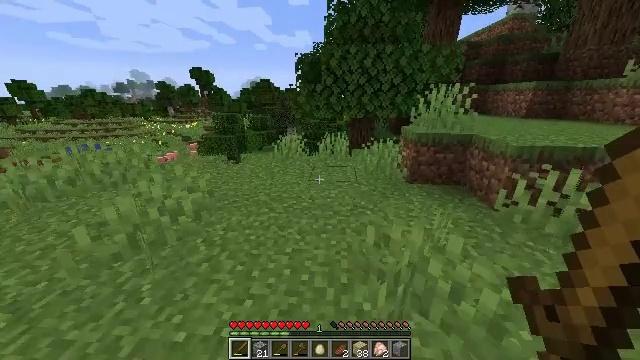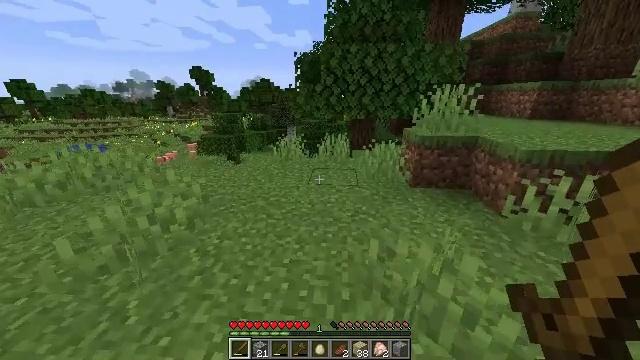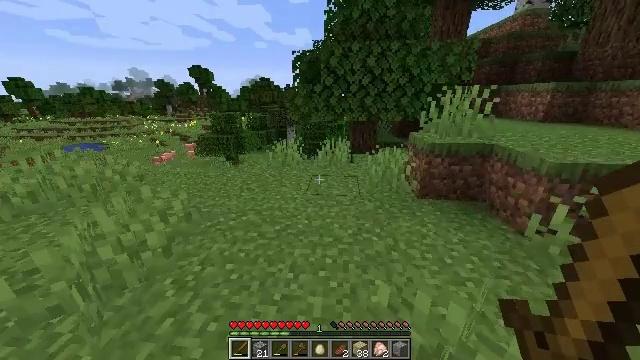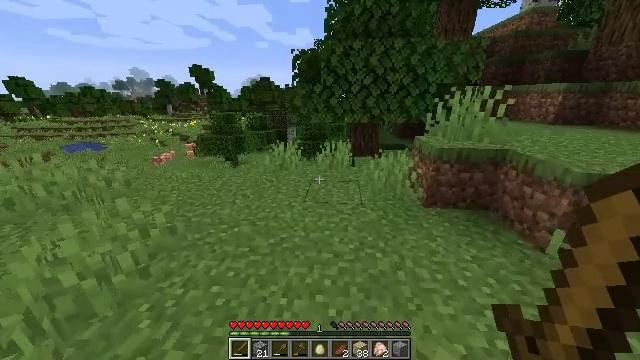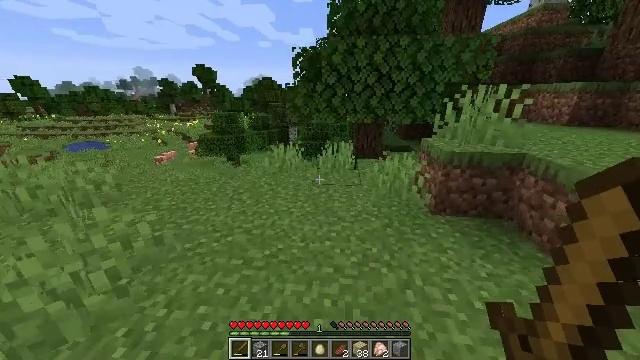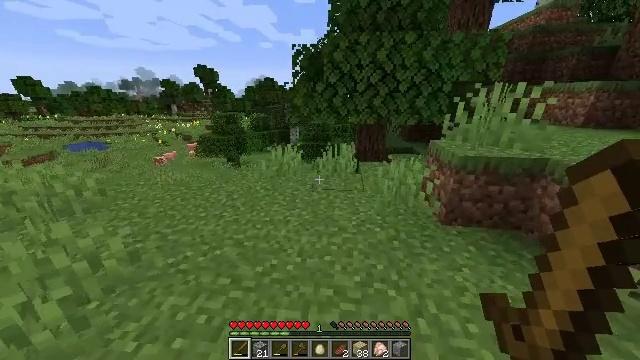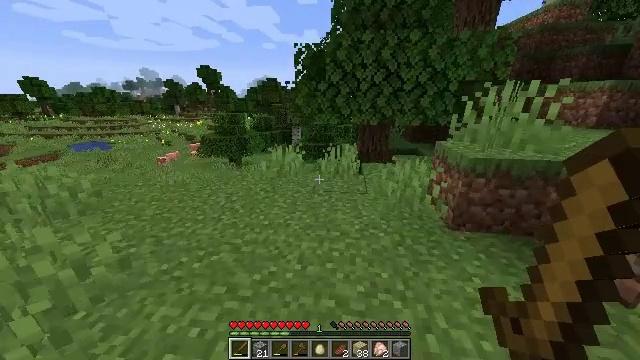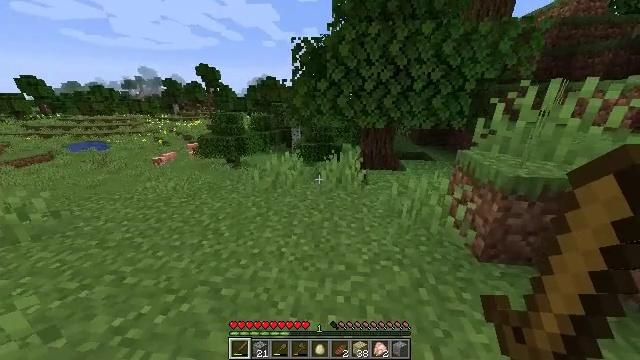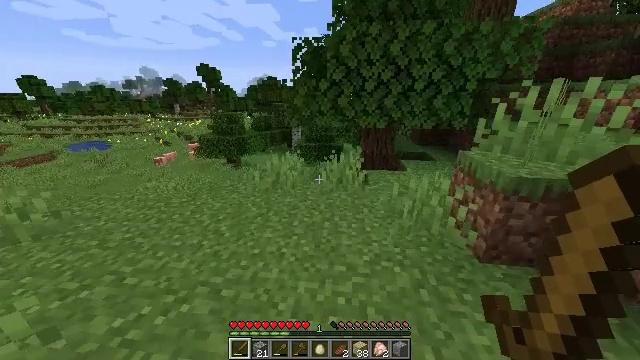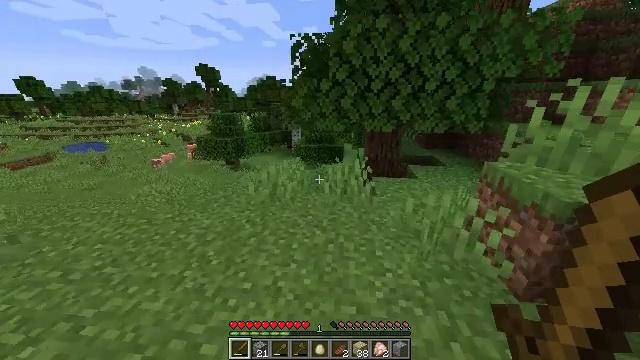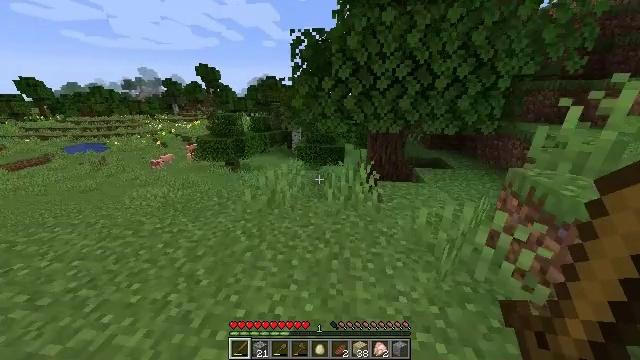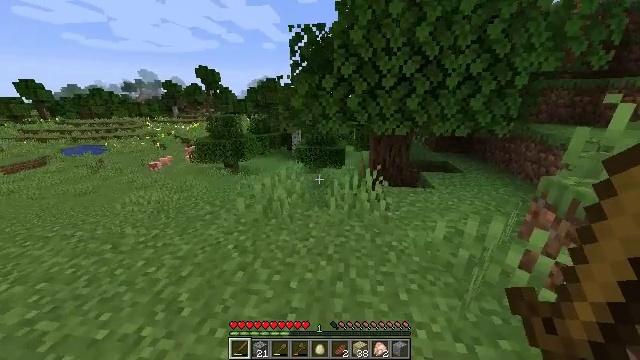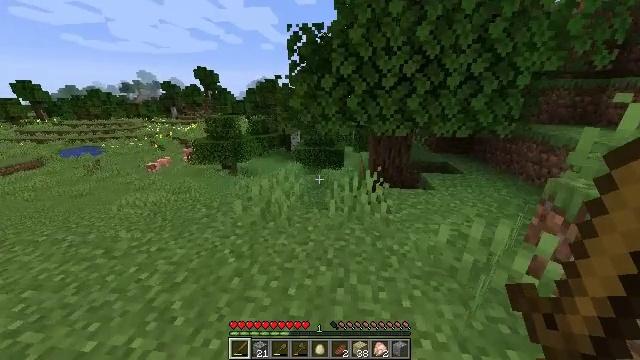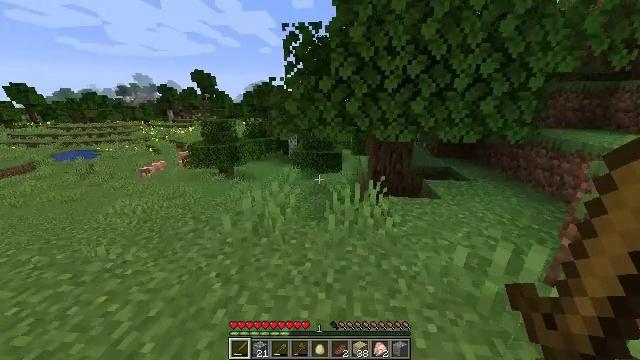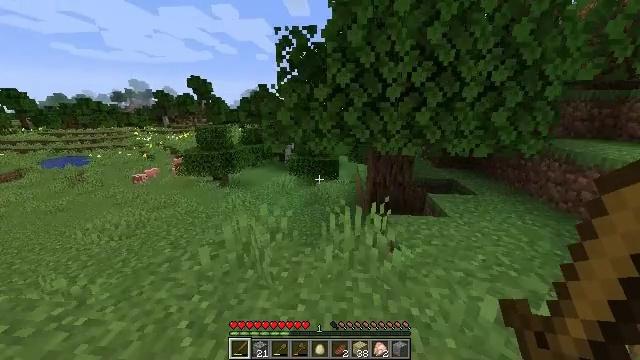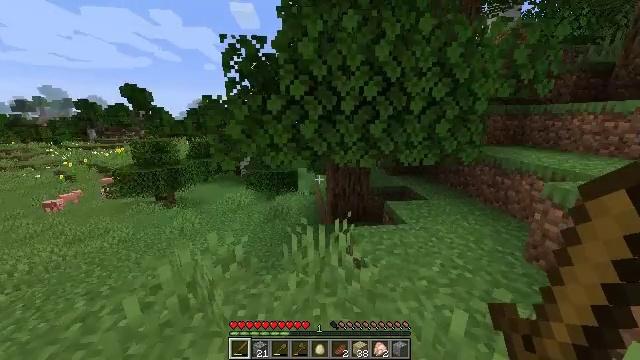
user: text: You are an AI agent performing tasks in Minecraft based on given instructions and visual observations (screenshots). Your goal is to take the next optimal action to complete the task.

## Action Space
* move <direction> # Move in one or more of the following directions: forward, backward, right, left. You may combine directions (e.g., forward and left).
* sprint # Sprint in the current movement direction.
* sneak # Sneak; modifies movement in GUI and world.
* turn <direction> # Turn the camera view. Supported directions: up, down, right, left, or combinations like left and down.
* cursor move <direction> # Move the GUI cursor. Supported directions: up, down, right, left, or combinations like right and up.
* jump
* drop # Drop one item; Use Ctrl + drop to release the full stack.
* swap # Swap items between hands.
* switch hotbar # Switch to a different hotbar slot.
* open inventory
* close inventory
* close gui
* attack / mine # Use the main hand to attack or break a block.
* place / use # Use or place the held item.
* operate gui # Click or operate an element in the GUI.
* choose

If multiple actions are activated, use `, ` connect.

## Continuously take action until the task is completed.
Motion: motion action
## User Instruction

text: Remove birch leaves from trees.
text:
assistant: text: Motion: move forward, sprint
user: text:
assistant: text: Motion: move forward, sprint
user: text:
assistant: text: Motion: move forward, sprint
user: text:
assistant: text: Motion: move forward, sprint
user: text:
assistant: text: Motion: move forward, sprint
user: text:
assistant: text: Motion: move forward, sprint
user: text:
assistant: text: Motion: move forward, sprint
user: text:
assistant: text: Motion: move forward, sprint
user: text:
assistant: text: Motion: move forward, sprint
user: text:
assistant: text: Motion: move forward, sprint
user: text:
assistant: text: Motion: move forward, sprint
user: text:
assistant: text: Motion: move forward, sprint
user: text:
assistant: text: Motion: move forward, sprint
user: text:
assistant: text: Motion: move forward, sprint, turn up
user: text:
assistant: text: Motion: move forward, sprint, turn right and up
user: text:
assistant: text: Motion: move forward, sprint, turn right and up, jump
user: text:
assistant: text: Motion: move forward, sprint, turn right and up, jump
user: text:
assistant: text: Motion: move forward, sprint, turn right and up, jump
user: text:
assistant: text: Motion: move forward, sprint, turn right, jump
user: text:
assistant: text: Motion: move forward, sprint, turn right and up, jump
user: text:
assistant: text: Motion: move forward, sprint, turn right and up, jump
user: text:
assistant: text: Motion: move forward, sprint, jump
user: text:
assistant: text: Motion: move forward, sprint, jump
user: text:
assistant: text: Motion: move forward, sprint, turn right and up, jump
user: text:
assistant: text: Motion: move forward, sprint, turn right and up, jump
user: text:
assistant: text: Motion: move forward, sprint, turn right and up, jump
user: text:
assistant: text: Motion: move forward, sprint, turn right and up, jump
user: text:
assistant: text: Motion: move forward, sprint, turn right, jump
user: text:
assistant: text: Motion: move forward, sprint, jump
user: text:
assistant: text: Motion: move forward, sprint, jump